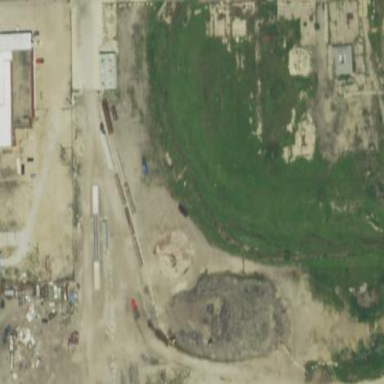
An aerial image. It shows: Brownfield area.